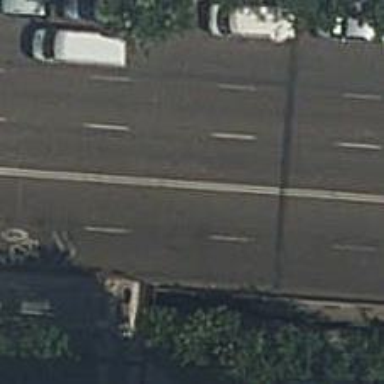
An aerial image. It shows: Primary highway with asphalt surface. It includes shared cycle lane.